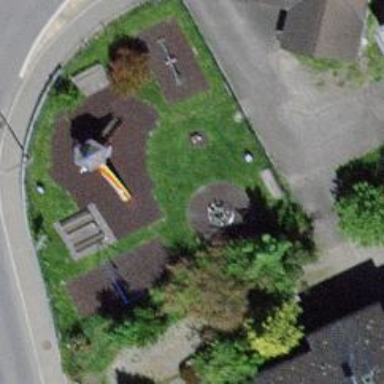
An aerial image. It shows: Playground area for leisure land.